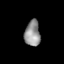
Tissue: lung
Cell type: T cells
Senescence score: 0.09004
Nuclear area (px): 388
Mean DAPI intensity: 147.33